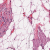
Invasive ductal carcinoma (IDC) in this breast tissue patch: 0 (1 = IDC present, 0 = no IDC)